Field crop: maize
Growth stage: 2
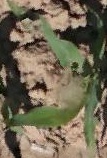
Species: maize